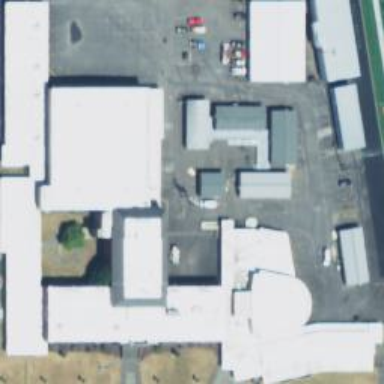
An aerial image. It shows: School building or complex.